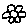
Label: flower